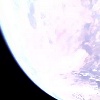
Label: sunburn